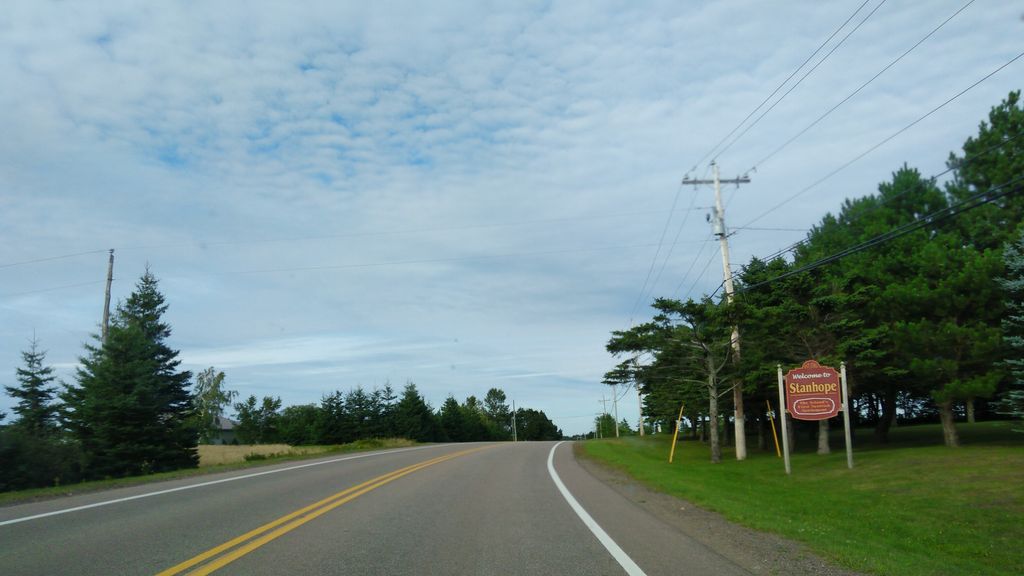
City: charlottetown